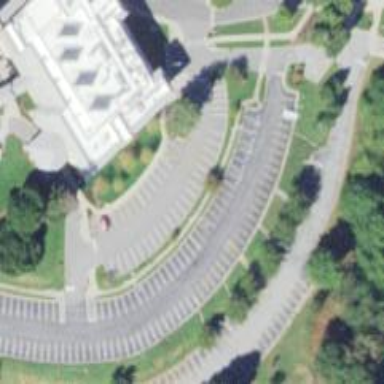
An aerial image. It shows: Parking space.